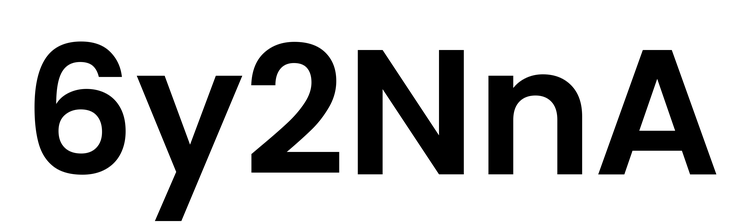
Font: Poppins-SemiBold